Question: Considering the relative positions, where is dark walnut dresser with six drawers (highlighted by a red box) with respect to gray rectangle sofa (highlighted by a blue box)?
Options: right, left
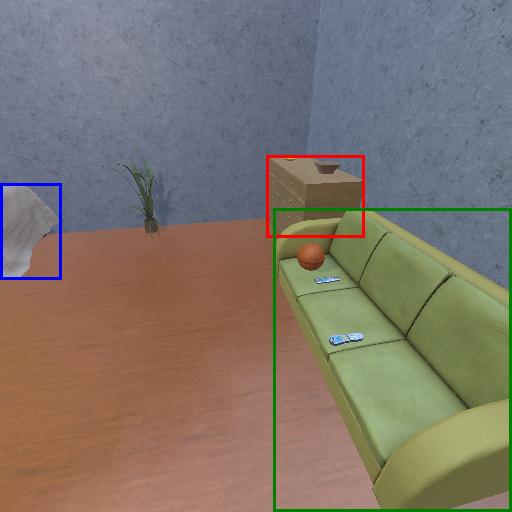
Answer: right